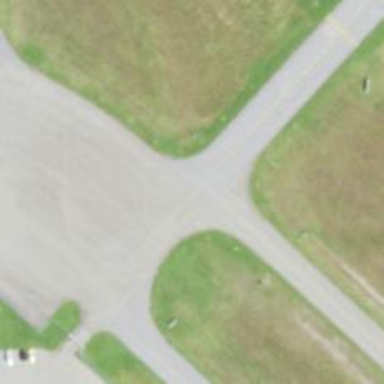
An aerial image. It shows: View of taxiway at the airport.